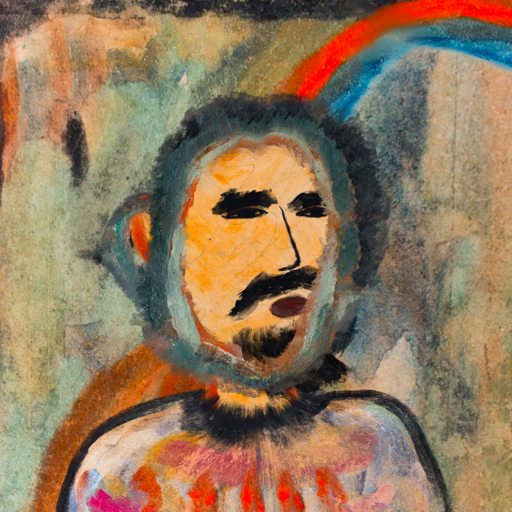
Background: Childish, Head And Neck Side: Experience, Face Side: Mosgoul, Bust: Childish, Hair Side: Boggyland, Head Accessory: Blank, Second Necklace: Blank, Necklace: Blank, Baby: Blank